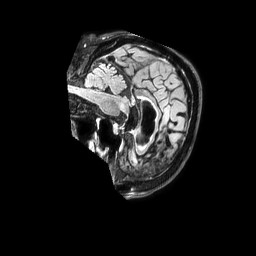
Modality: FLAIR
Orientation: sagittal
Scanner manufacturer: philips
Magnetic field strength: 3 T
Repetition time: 4.8 s
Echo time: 0.34 s